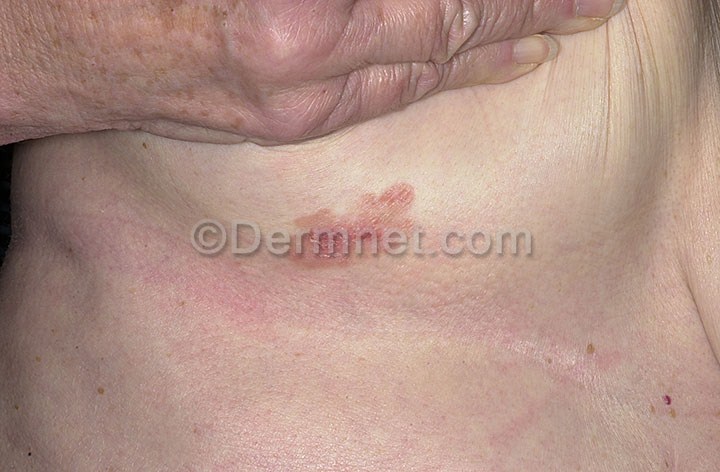
Disease: Actinic Keratosis Basal Cell Carcinoma and other Malignant Lesions